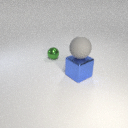
large blue metal cube below large gray rubber sphere